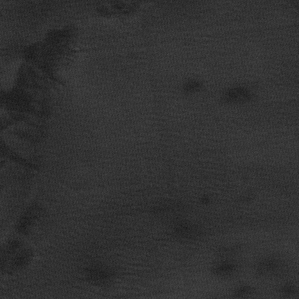
Label: frost